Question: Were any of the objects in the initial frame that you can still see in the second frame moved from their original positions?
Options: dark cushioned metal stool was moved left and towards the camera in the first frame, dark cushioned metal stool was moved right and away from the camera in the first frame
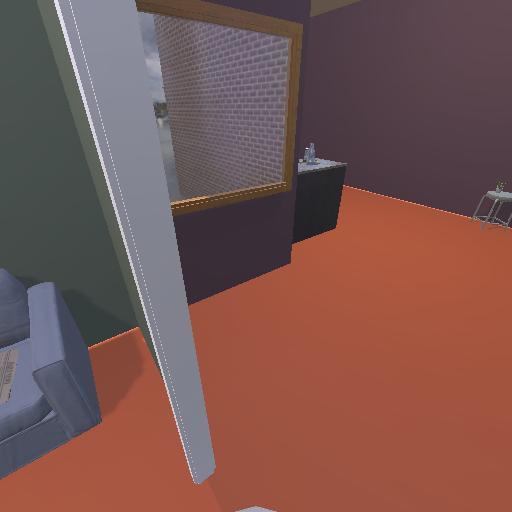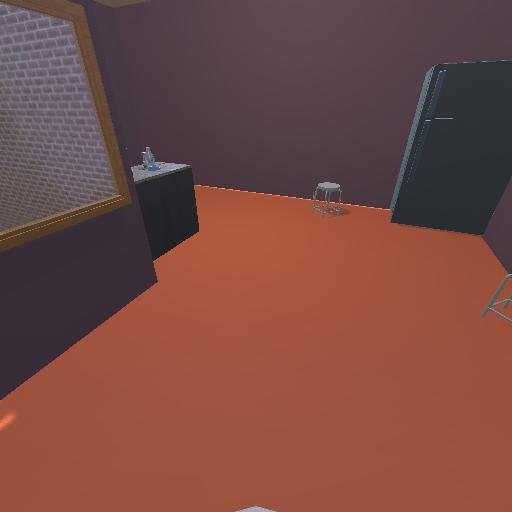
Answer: dark cushioned metal stool was moved left and towards the camera in the first frame